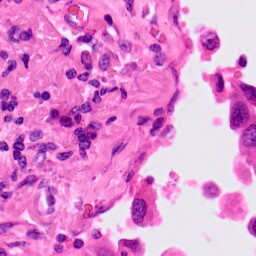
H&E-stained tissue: Lung